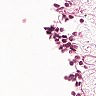
Metastatic tissue present: no